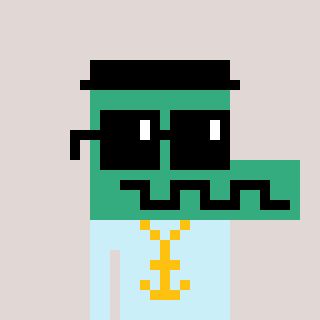
a pixel art character with square black sunglasses, a crocodile-shaped head and a cold-colored body on a warm background